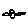
Label: bird